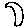
Label: moon